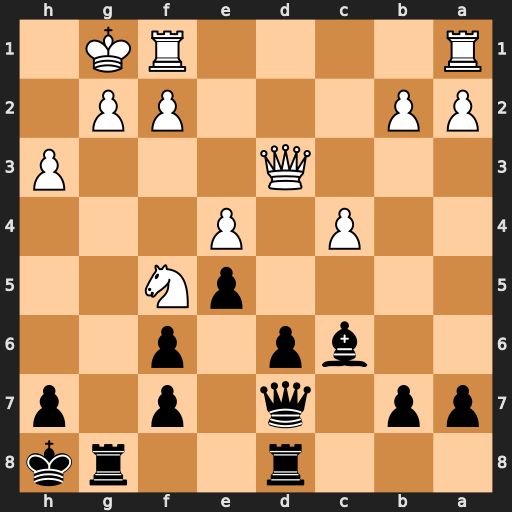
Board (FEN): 3r2rk/pp1q1p1p/2bp1p2/4pN2/2P1P3/3Q3P/PP3PP1/R4RK1
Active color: b
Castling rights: -
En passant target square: -
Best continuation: Qxf5 exf5 Rxg2+ Kh1 Rxf2+